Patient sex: F
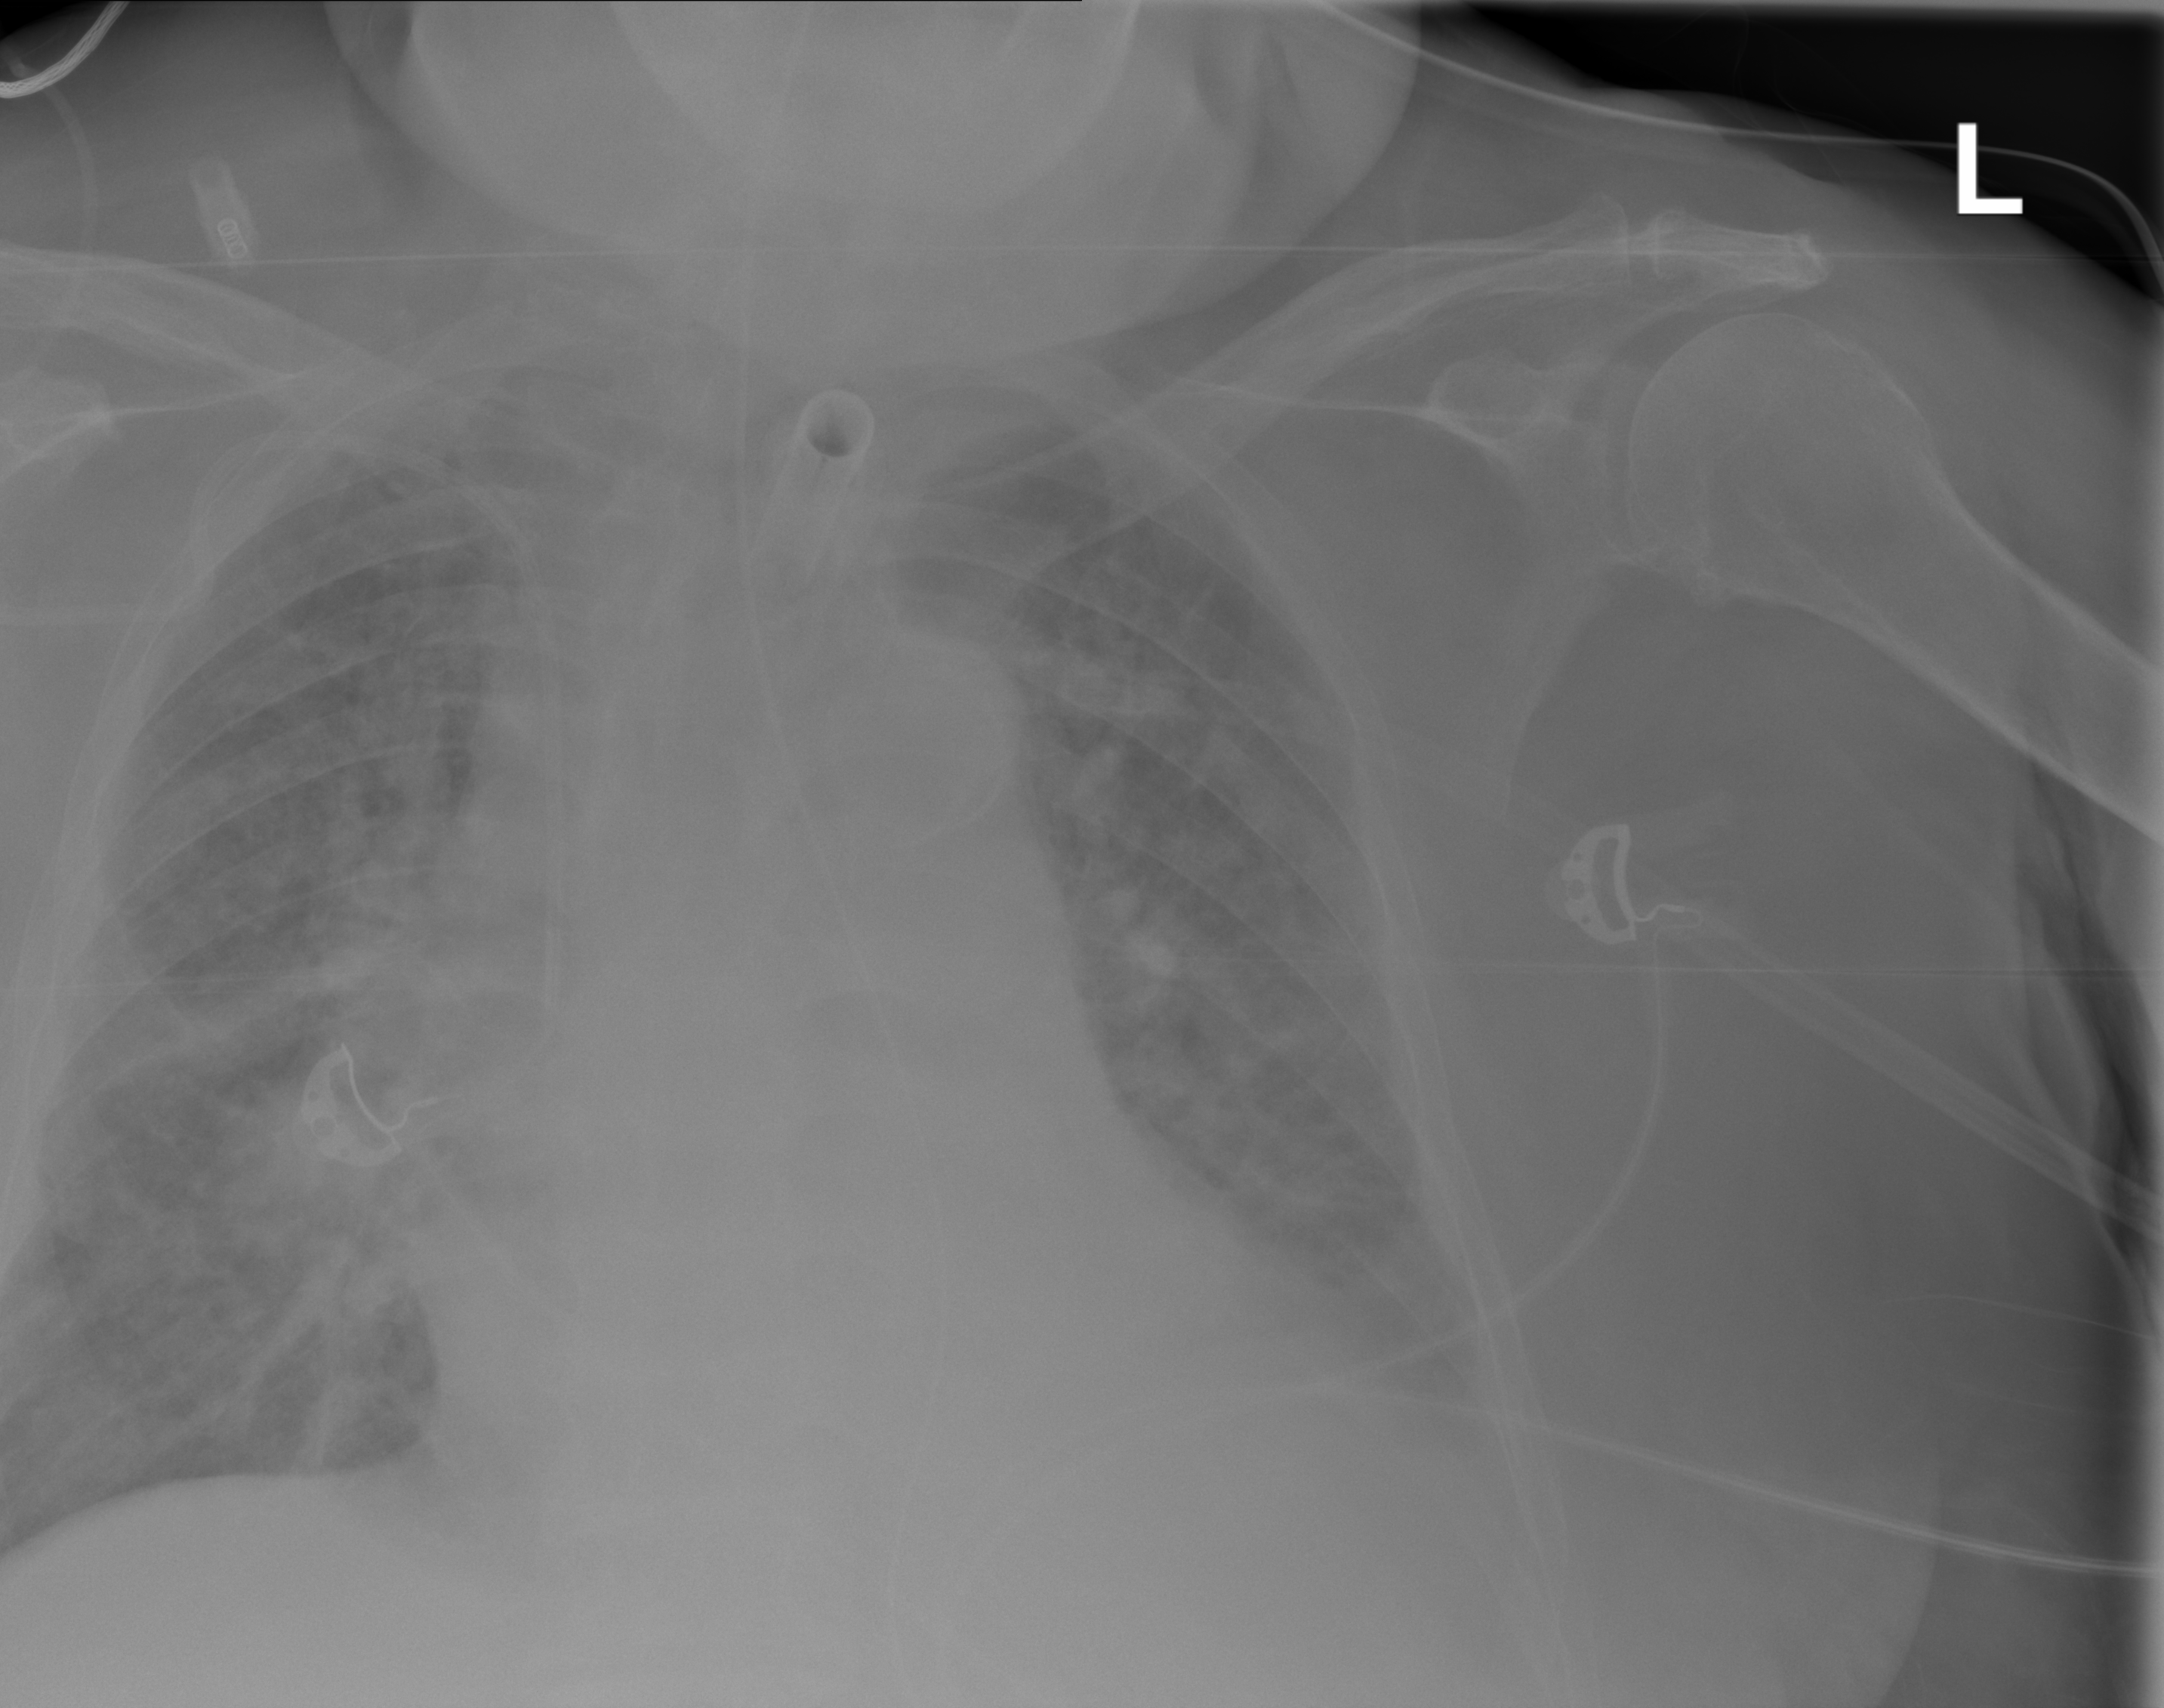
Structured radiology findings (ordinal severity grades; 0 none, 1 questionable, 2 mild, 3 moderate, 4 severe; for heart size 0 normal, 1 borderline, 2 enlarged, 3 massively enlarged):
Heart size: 2
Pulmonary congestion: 3
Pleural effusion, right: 2
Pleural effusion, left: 2
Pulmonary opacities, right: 2
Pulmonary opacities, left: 2
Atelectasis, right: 2
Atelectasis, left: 0